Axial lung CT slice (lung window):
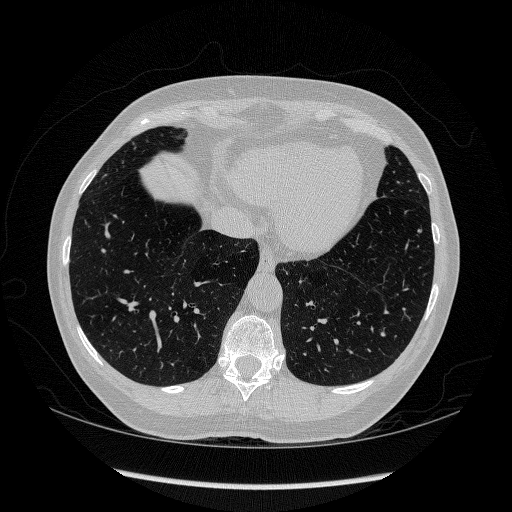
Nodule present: no